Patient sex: F
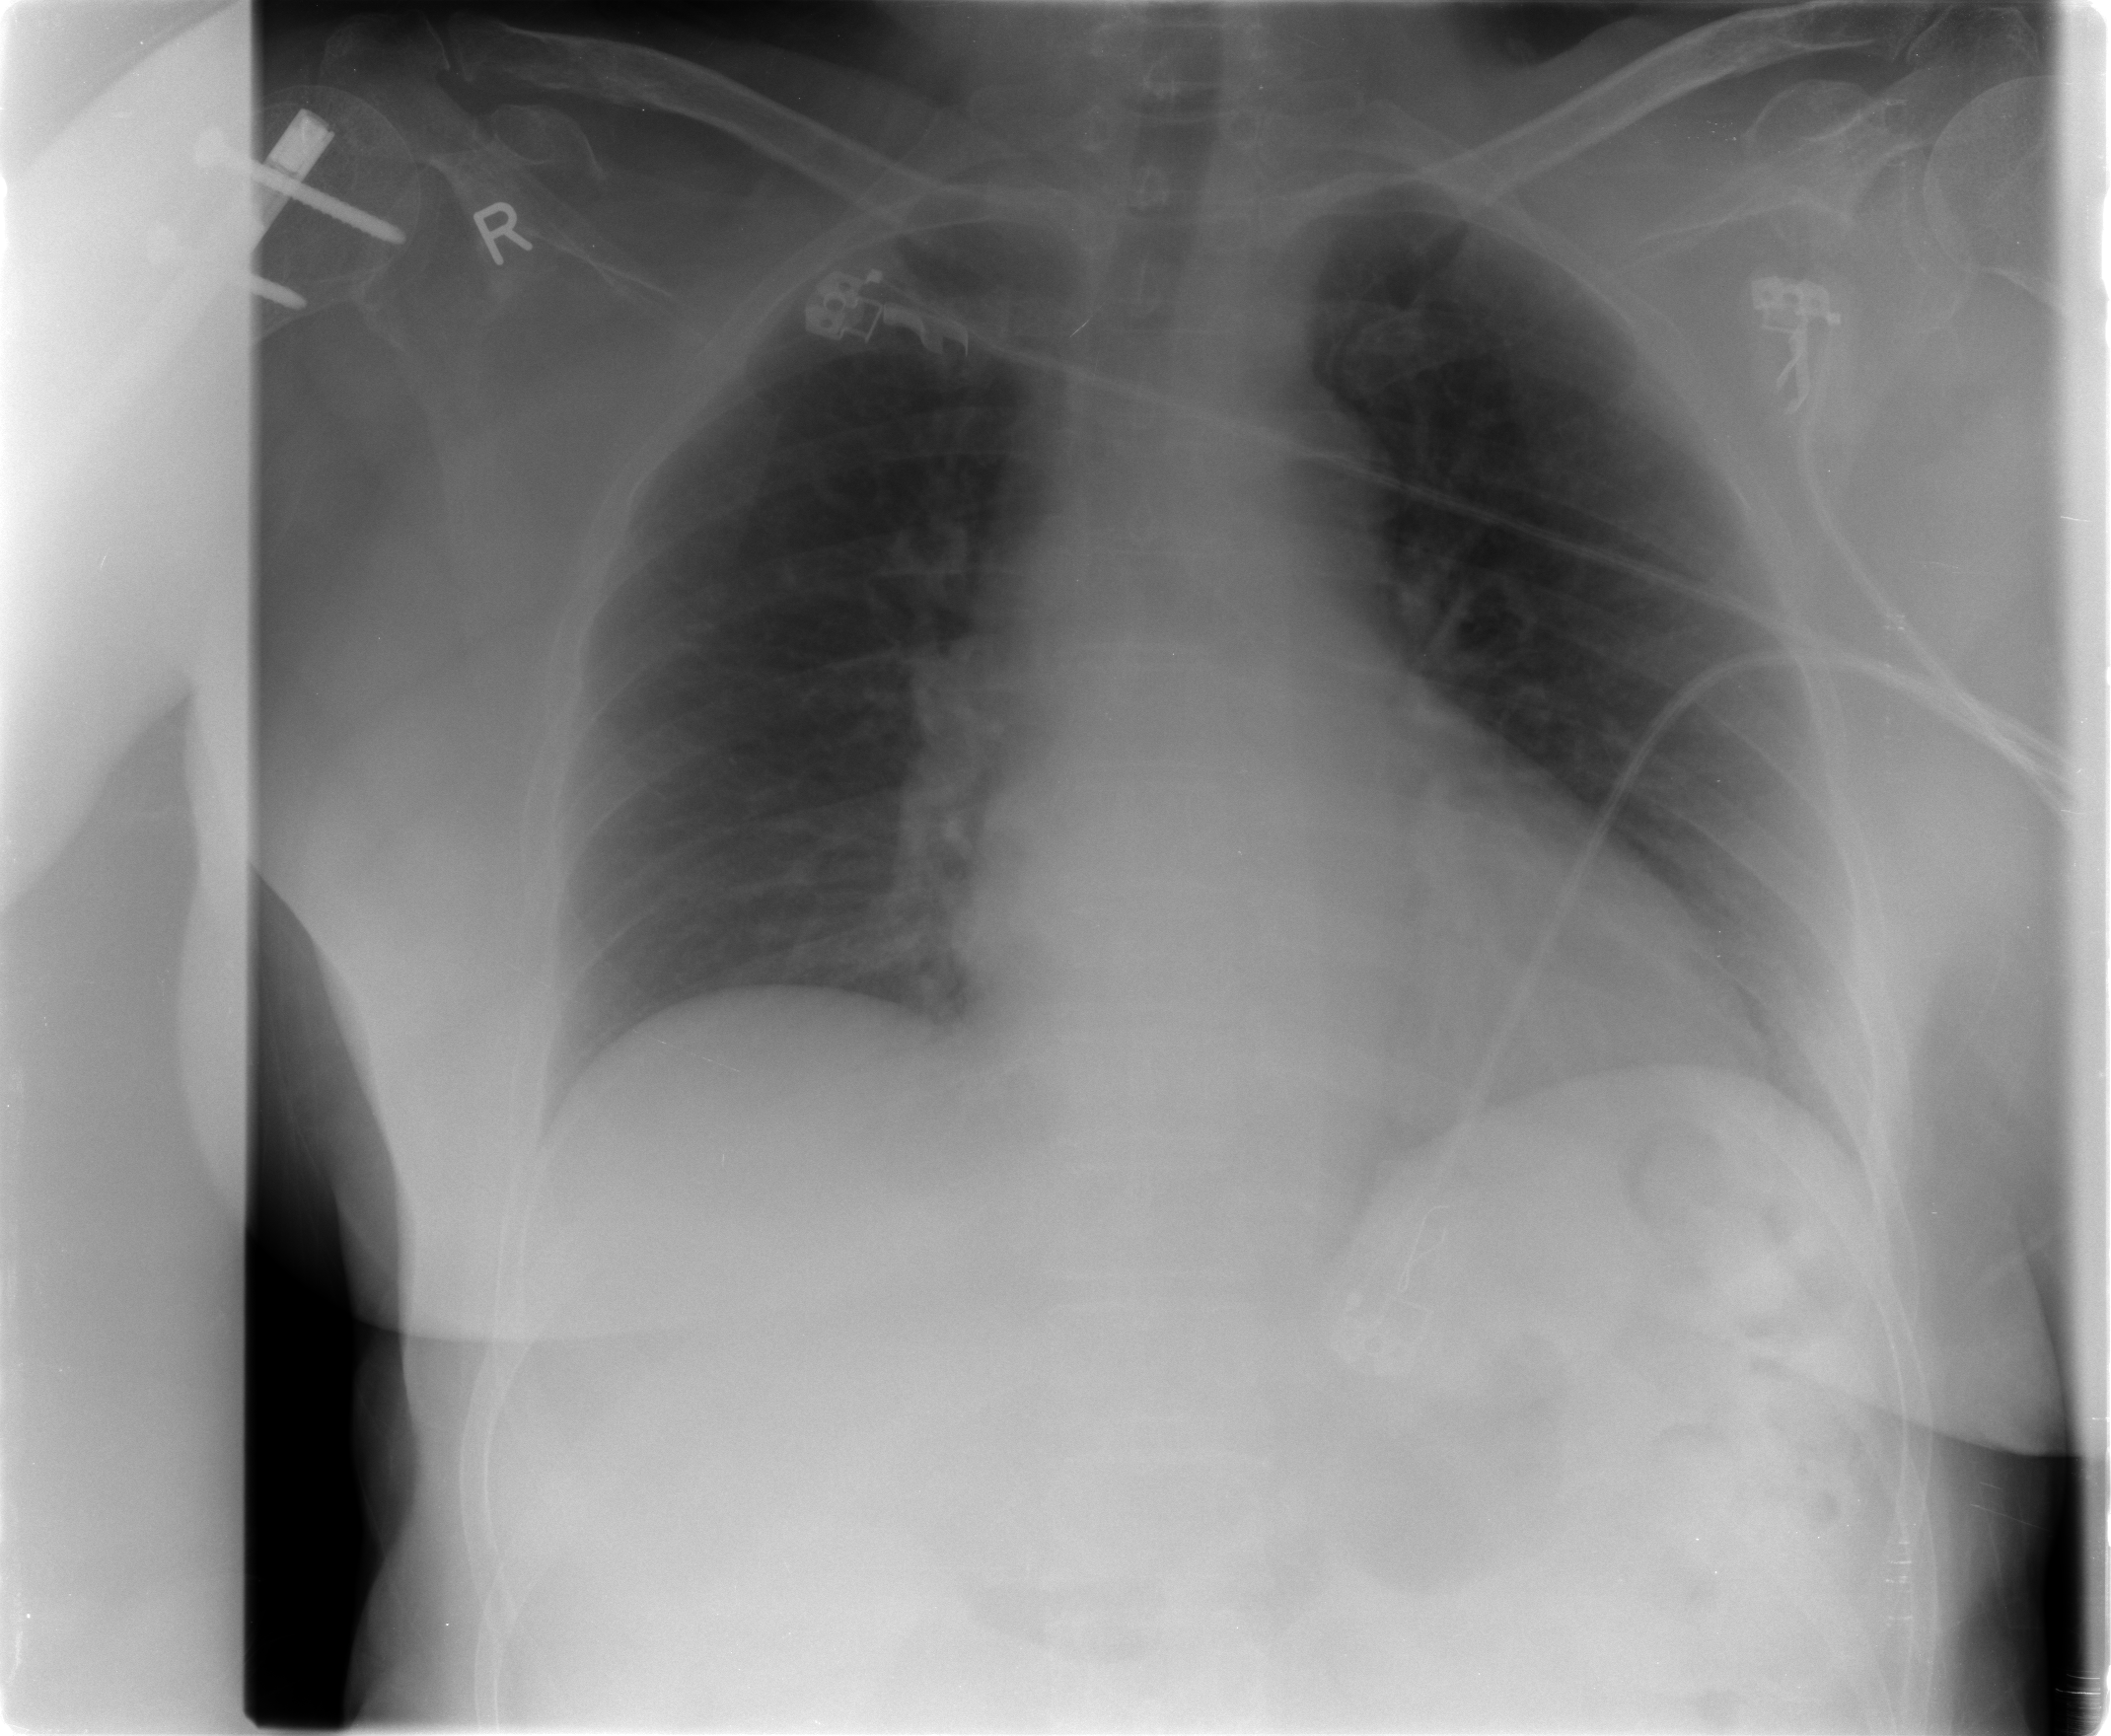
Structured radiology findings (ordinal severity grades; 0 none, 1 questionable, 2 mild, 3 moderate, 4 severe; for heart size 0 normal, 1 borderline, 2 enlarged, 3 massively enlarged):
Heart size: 1
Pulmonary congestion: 1
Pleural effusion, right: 0
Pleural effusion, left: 0
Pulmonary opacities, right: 0
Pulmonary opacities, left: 0
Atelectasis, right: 0
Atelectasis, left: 0